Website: apple
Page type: payment
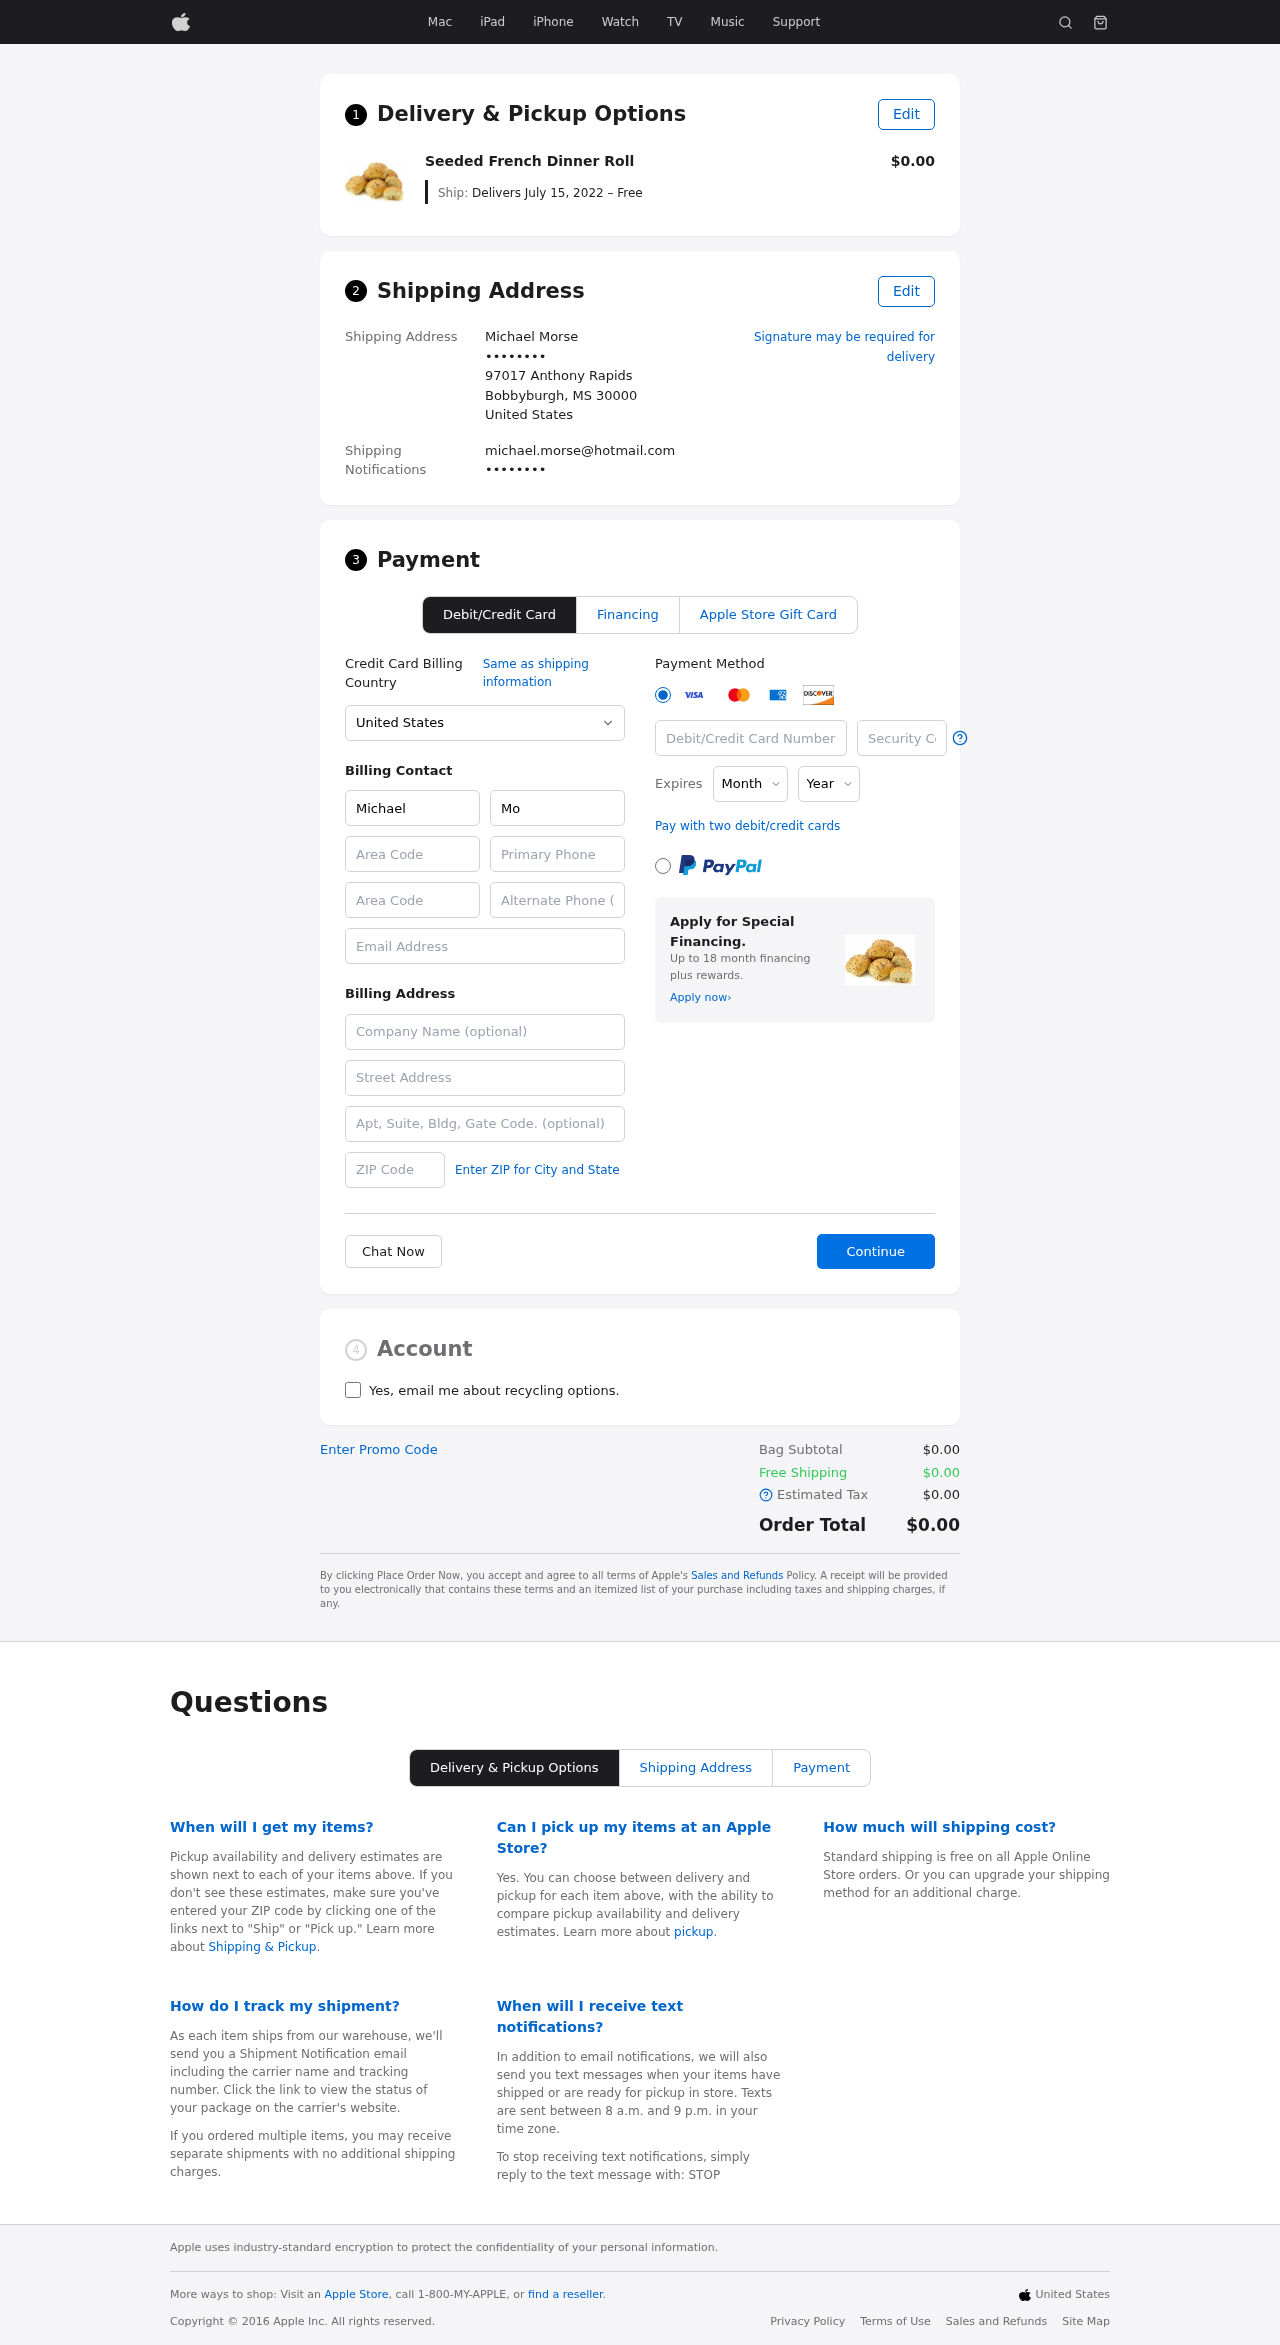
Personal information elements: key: PII_CARD_CVV
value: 2368
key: PII_CARD_EXPIRY_MONTH
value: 09
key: PII_CARD_EXPIRY_YEAR
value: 30
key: PII_CARD_NUMBER
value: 3787 8509 7787 915
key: PII_CITY_STATE_ZIP
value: Bobbyburgh, MS 30000
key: PII_COMPANY
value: Griffith and Sons
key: PII_COUNTRY
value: United States
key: PII_EMAIL
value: michael.morse@hotmail.com
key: PII_EMAIL2
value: michael.morse@hotmail.com
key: PII_FIRSTNAME
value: Michael
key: PII_FULLNAME
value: Michael Morse
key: PII_LASTNAME
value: Morse
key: PII_PHONE3
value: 4012352169
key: PII_PHONE_AREA
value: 401
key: PII_POSTCODE2
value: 16684
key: PII_SECURITY_CODE
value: VU07
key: PII_STREET
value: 97017 Anthony Rapids
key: PII_STREET2
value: Apt. 436
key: PII_PHONE
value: ••••••••
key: PII_PHONE2
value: ••••••••
Product elements: key: PRODUCT1_NAME
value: Seeded French Dinner Roll
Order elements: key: ORDER_DELIVERY_DATE
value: Delivers July 15, 2022 – Free
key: ORDER_SUBTOTAL
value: $0.00
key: ORDER_SHIPPING_COST
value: $0.00
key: ORDER_TAX
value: $0.00
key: ORDER_TOTAL
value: $0.00